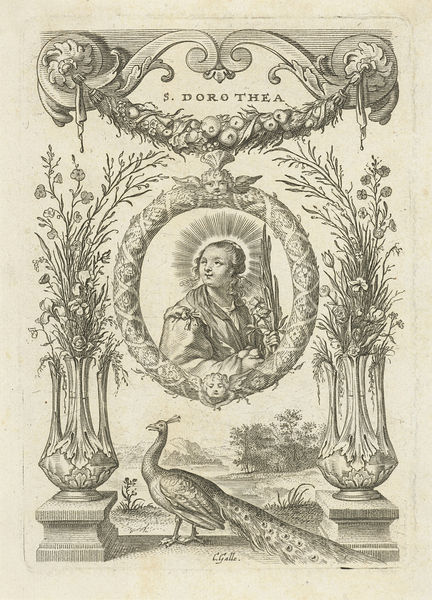
Titel: H. Dorothea
Künstler: Cornelis (II) Galle
Standort: Amsterdam
Institution: Rijksmuseum
Schlagwörter: weiß, mädchen, blumen, frau, schmuck, schwarz, zeichnung, rose, girlande, pflanzen, wald, engel, vase, berge, vasen, strauß, schwarz weiß, pfau, kranz, heiligenschein, heilig